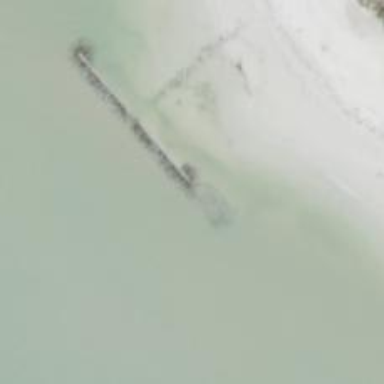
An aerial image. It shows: Breakwater structure.